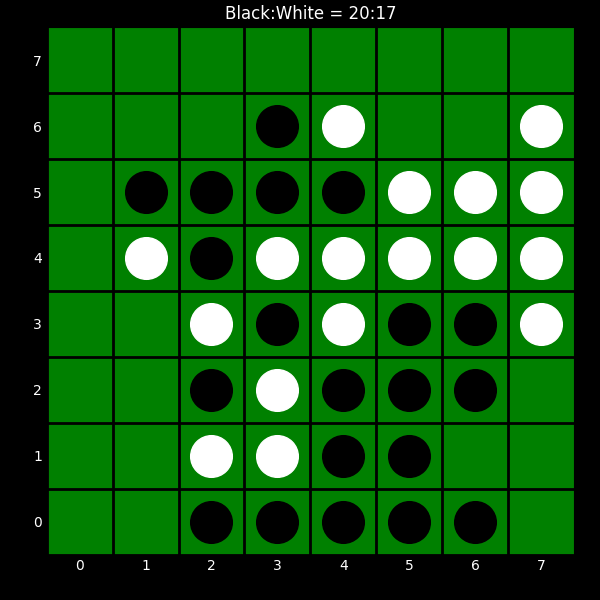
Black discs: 20
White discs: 17